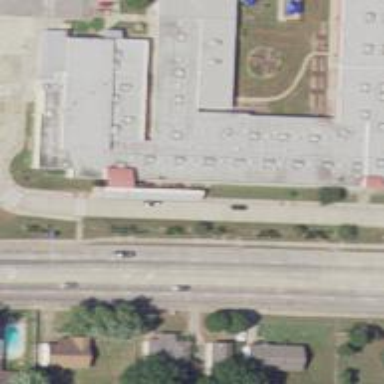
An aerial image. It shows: School.